Aerial crown-view tile of a tropical tree (Barro Colorado Island, Panama), acquired 20240611:
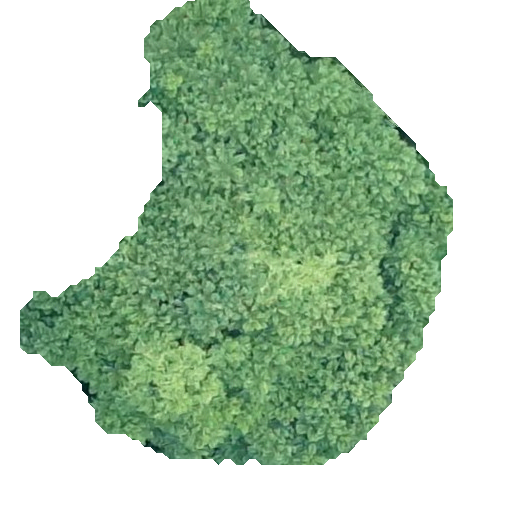
Species: Jacaranda copaia
GBIF accepted scientific name: Jacaranda copaia
Crown area: 197.613 m²